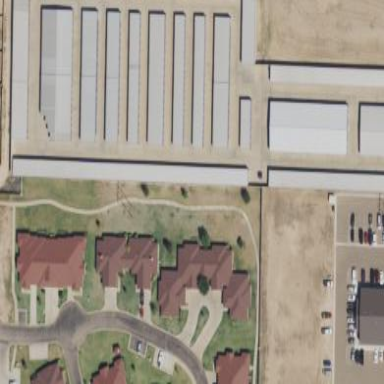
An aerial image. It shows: Area designated for garages.